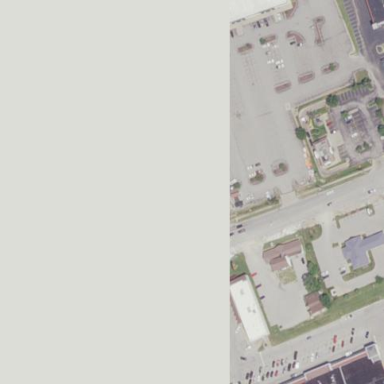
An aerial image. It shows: Retail area.